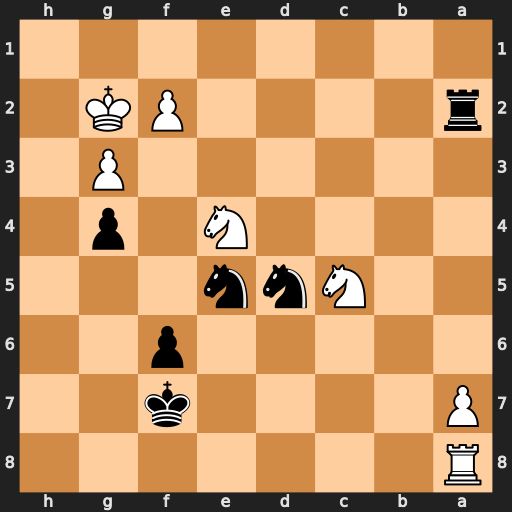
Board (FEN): R7/P4k2/5p2/2Nnn3/4N1p1/6P1/r4PK1/8
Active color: b
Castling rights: -
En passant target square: -
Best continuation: Ne3+ Kh2 Nf3+ Kh1 Ra1#